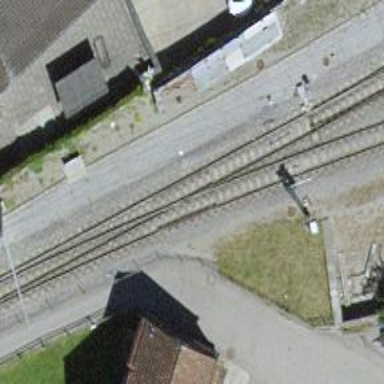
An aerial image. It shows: Narrow-gauge railway track electrified by contact line.